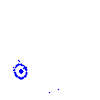
Particle: kaon